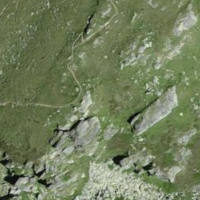
EUNIS habitat code: 26
Species observed at this site:
Campanula barbata